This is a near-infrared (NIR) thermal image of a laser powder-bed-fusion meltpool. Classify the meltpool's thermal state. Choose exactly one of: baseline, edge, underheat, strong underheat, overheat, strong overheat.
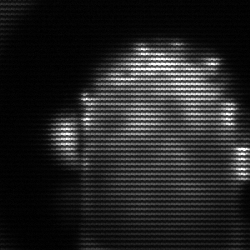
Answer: baseline